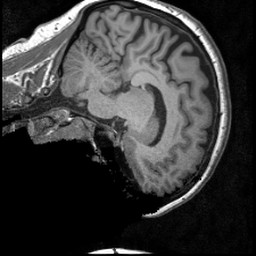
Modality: T1w
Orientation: sagittal